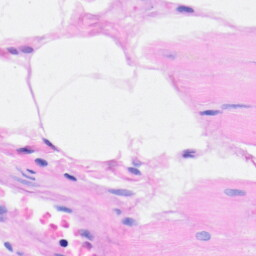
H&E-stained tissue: Heart